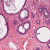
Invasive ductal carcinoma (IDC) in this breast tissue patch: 0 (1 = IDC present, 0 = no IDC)